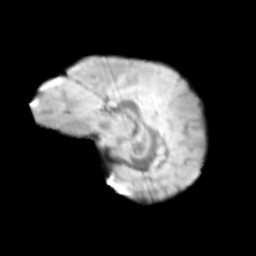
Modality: T2w
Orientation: sagittal
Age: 9
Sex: female
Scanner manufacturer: siemens
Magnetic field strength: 3 T
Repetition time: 3.8 s
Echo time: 0.07 s